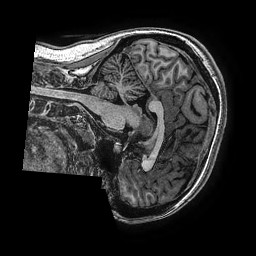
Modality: T1w
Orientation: sagittal
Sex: female
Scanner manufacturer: ge
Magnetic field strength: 3 T
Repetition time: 0.00766 s
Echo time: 0.003476 s